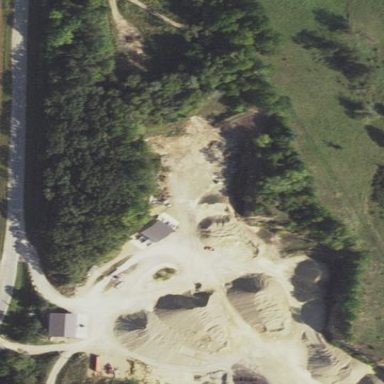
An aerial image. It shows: Quarry area.